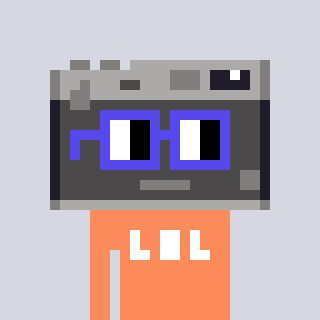
a pixel art character with square blue glasses, a camera-shaped head and a peachy-colored body on a cool background